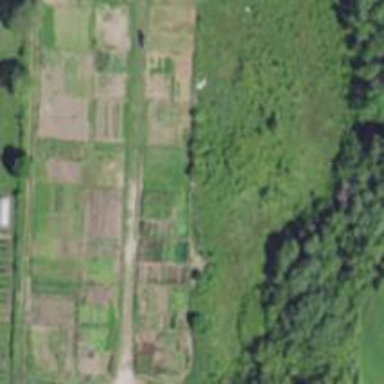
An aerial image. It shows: Area designated for allotments.